Question: I'd like to create something like a carousel with views. A continuum queue with an indetermined amount of the same type of view (just like a list), but when swiping left/right, (or up/down) it would move to the next/previous view (I could be cool if it did that with an animation, too). Plus, I also need to move though it by buttons. For example, "move to view 20".
Could you give me an advice on what to use for my purpose? Thanks in advance
By the way, grey big thing in the picture represents the current view, while the other thinner rectangles are the preceding and following view.

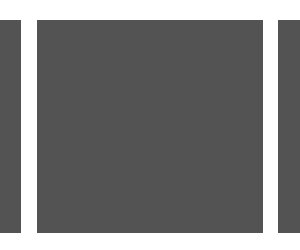
Answer: Please take a look on this answer <URL>
You can make gaps between pages with setting margins or padding.